Question: I have a control.
I bind to this control to the DataSet table.
Here is the code:
'''
comboBox.Items.Add(("Select"));
comboBox.DataSource = DataSet.ColorTable;
comboBox.DisplayMember = DataSet.ColorTable.ColorNameColumn.ColumnName;
comboBox.ValueMember = DataSet.ColorTable.ColorIDColumn.ColumnName;
'''
This result I get:

I want to display on the top of the list word. So I need to add addition Item to the comboBox control.
Here how I implement it:
'''
cmbCategory.Items.Add(("Select"));
'''
But the result is still the same as above. I get only colors without word on the top of the list.
Any idea how I can add this string- to the ComboBox control and set to this string 'ValueMember'?
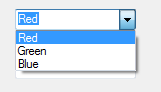
Answer: You can add the collections of color to an 'array' or a 'dataset' (if you are getting them from database) first and then add items "select", then add each elements of the array or a column of the 'dataset'.
Do this in 'Form_Load' function and wherever there are changes made in color collections array or database.